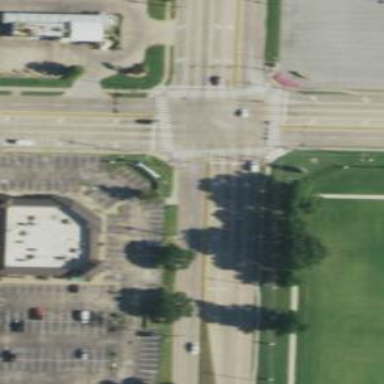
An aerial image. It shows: Primary highway with separate sidewalk.